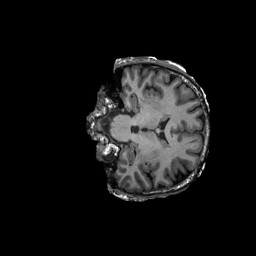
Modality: T1w
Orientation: coronal
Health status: ill
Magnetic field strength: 3 T